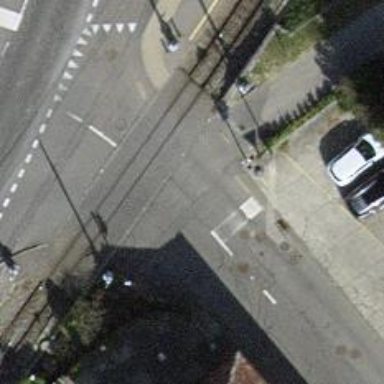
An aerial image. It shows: Level crossing with double half barrier.